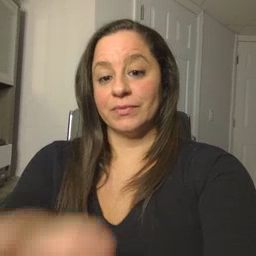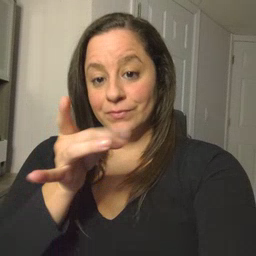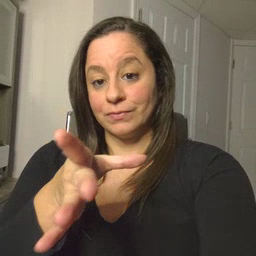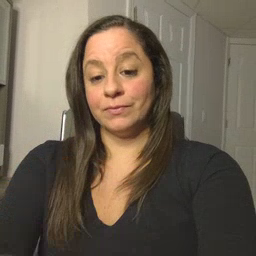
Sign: hate